Question: I must be getting a memory leak, I'm calling a graph library view and the view shows the first time I use this button method, but the second time the app crashes, with no real error message, that I can see.
'''
-(IBAction)graphNavButtonPressed
{
UIViewController *vc = [[GraphController alloc] init];
[vc setModalTransitionStyle:UIModalTransitionStyleCrossDissolve];
[self presentModalViewController:vc animated:YES]; // APP FAILS ON THIS LINE
[vc release];
return;
}
Program received signal: "EXC_BAD_ACCESS".
(gdb) bt
#0 0x02889903 in objc_msgSend ()
#1 0x0279a1c0 in __useVolatileDomainsForUser ()
#2 0x0267120c in CFPreferencesCopyAppValue ()
'''
EDIT:
In GraphController ViewDidLoad I've got this code.
'''
NSUserDefaults *myDefaults = [NSUserDefaults standardUserDefaults];
strCurrencySymbol = [myDefaults objectForKey:kNSUCurrency]; //HERE where it crashes
'''
EDIT 2:
Ive been reading about someone with a similar problem, caused by a view being loaded incorrectly. <URL> I am doing something perhaps a little odd. In order to use the graph library from a tab bar, I load my date range view and then show the graph in viewDidLoad, then once the graph is closed the date range view remains. The user can then click view graph again to show the graph with different dates. If I don't do this my view will be blank when the graph is closed. So heres how Im calling the graph.

I'm reusing the date range screen elsewhere so the graph may not be shown.
Any further suggestions ?
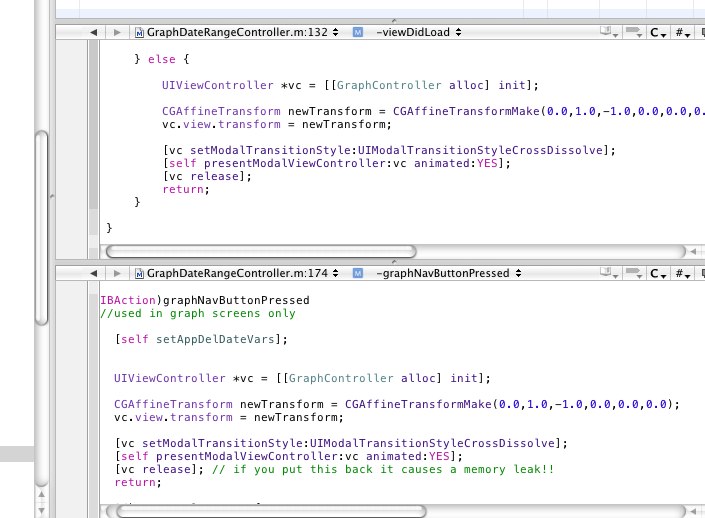
Answer: I guess you should not release the vc object in the same IBAction, because you are probably using it after arent you? not sure